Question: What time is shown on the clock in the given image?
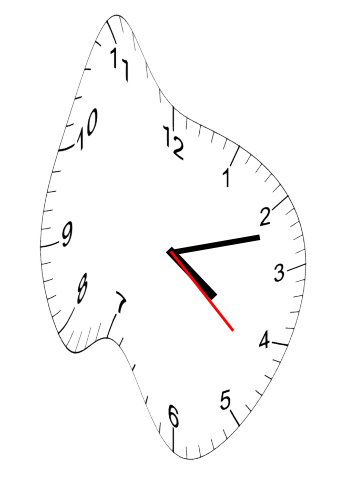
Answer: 04:12:22